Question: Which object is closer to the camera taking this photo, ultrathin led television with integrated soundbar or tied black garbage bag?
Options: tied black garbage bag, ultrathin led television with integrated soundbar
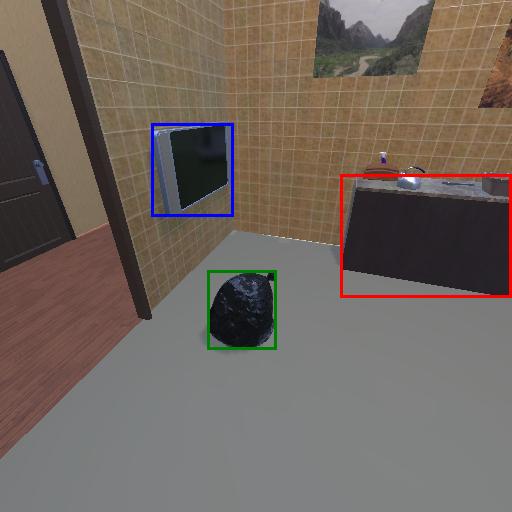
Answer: tied black garbage bag